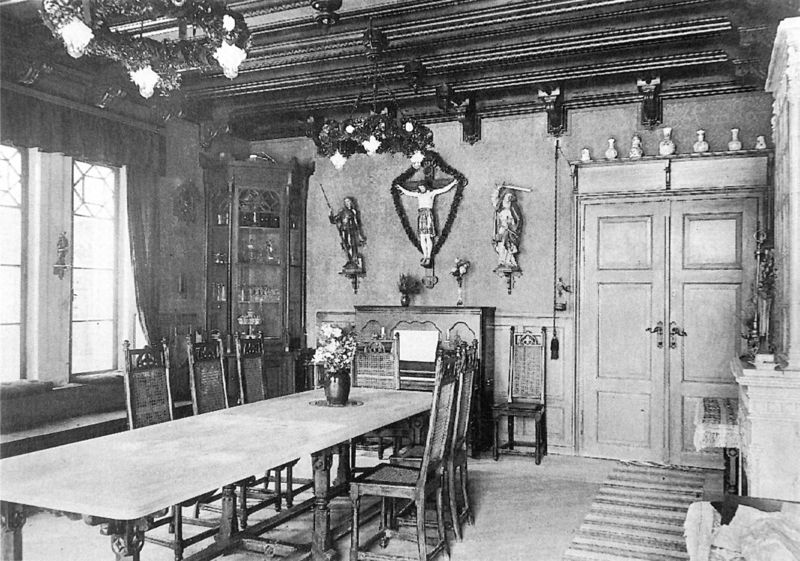
Titel: Villa von Miller ("Quellenheim"), Starnberg-Niederpöcking, Salon im Erdgeschoss
Künstler: Arnold Zenetti
Standort: Starnberg
Institution: Villa Miller
Schlagwörter: weiß, sitzen, blume, blumen, fenster, glas, grau, hell, holz, lampe, lampen, licht, raum, schwarz, stuhl, stuhllehnen, stühle, tisch, tische, tür, zimmer, haus, teppich, regal, stein, innenraum, möbel, vorhang, boden, interieur, reich, decke, kamin, ofen, krug, vase, kommode, schrank, wohnzimmer, blumenvase, ansicht, noten, sprossenfenster, türe, beleuchtung, dielen, saal, figuren, lehnen, treppe, dekoration, essen, tafel, gardine, vorhänge, klavier, musikinstrument, musikzimmer, notenblatt, notenblätter, esszimmer, flügeltür, kronleuchter, leuchter, vasen, balken, esstisch, läufer, stube, stufen, blumenstrauss, strauß, foto, fotografie, photographie, griff, klingel, burg, bayern, kreuz, fliesen, scharz, schwarzweiß, holzdecke, kranz, tischplatte, festlich, rüstung, vitrine, altar, photo, sims, wandschrank, anrichte, skulpturen, glocke, plastiken, statuen, christus, jesus, schwart, kruzifix, historismus, jeanne d'rc, konsole, heilige, kränze, abendmahl, buchs, steinboden, sitzmöbel, gasthaus, georg, michael, herrgottswinkel, wohnraum, holztür, essraum, eckschrank, geschmückt, balkendecke, deckenbalken, ase, doppeltüre, echvitrine, flügeltir, geweihe, glasvitrine, glock, hammerklavier, hausaltar, heiligenfiguren, heiligenstatue, heiligenstatuen, johanna von orleans, kulturgeschichte, pokale, speisezimmer, tepopich, türklinken, wohnstube, kruzifixus, florian, rittersaal, innenaufnahme, schwertter, fenstter, eckvitrine, kredenz, gutbürgerlich, holzdeccke